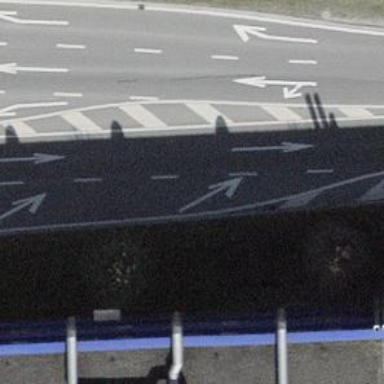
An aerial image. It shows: Primary highway.